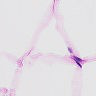
Metastatic tissue present: no